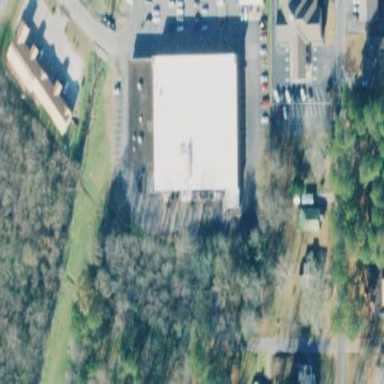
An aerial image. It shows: Supermarket located in building.